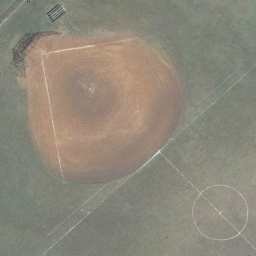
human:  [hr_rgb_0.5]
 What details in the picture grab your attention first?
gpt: baseball diamond